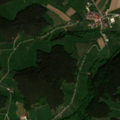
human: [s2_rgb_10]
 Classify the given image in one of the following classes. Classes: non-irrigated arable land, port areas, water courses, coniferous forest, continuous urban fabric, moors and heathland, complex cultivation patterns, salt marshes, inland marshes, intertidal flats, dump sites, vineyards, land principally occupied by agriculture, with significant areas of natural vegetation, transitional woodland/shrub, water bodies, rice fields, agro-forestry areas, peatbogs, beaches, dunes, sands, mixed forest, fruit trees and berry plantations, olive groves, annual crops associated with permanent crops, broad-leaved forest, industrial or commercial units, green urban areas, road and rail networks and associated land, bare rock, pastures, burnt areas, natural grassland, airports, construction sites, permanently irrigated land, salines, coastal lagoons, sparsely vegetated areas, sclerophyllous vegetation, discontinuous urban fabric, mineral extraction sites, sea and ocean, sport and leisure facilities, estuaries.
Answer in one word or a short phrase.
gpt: non-irrigated arable land, pastures, complex cultivation patterns, coniferous forest